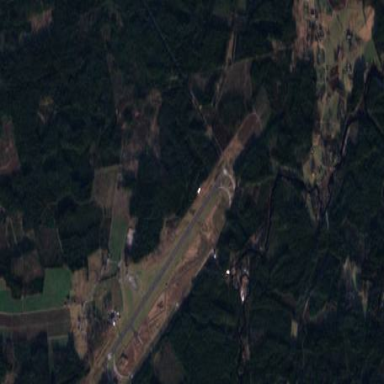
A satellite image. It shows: Asphalt runway at the airport.